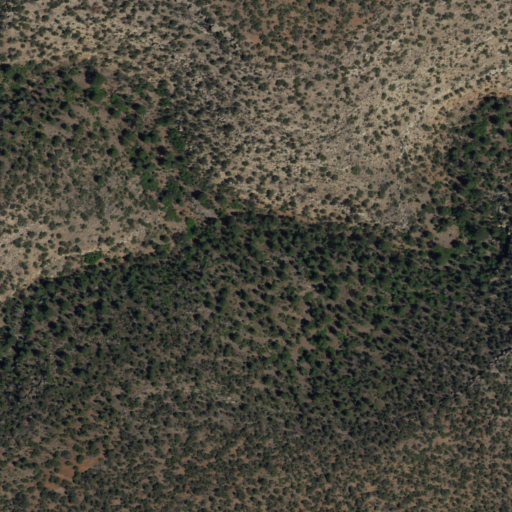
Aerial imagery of valley in New Mexico named Lost Canyon containing evergreen forest and shrub